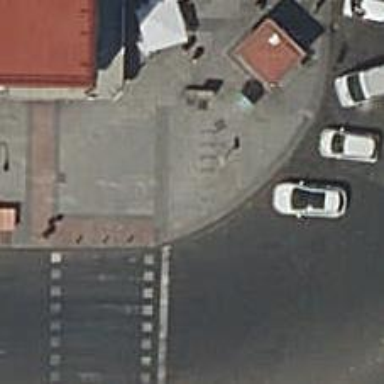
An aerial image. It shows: Bicycle parking area with stands.